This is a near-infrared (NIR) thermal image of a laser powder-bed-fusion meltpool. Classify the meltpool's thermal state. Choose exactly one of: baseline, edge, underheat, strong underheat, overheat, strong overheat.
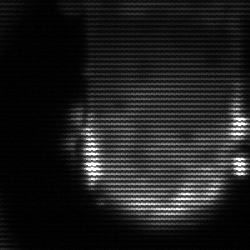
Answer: baseline